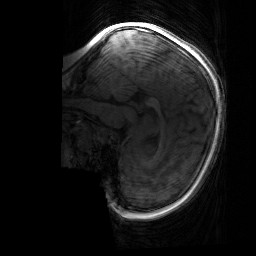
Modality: T1w
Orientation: sagittal
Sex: male
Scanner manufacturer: siemens
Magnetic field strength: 3 T
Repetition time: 1.9 s
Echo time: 0.00243 s